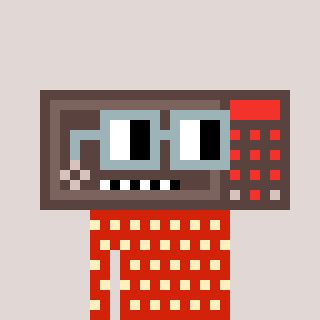
a pixel art character with square dark gray glasses, a wallsafe-shaped head and a red-colored body on a warm background